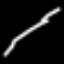
Label: line